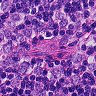
Metastatic tissue present: yes